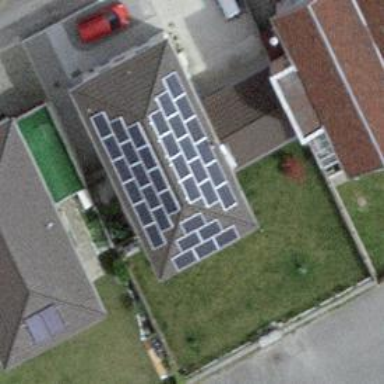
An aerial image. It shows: Solar photovoltaic panel generator.